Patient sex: M
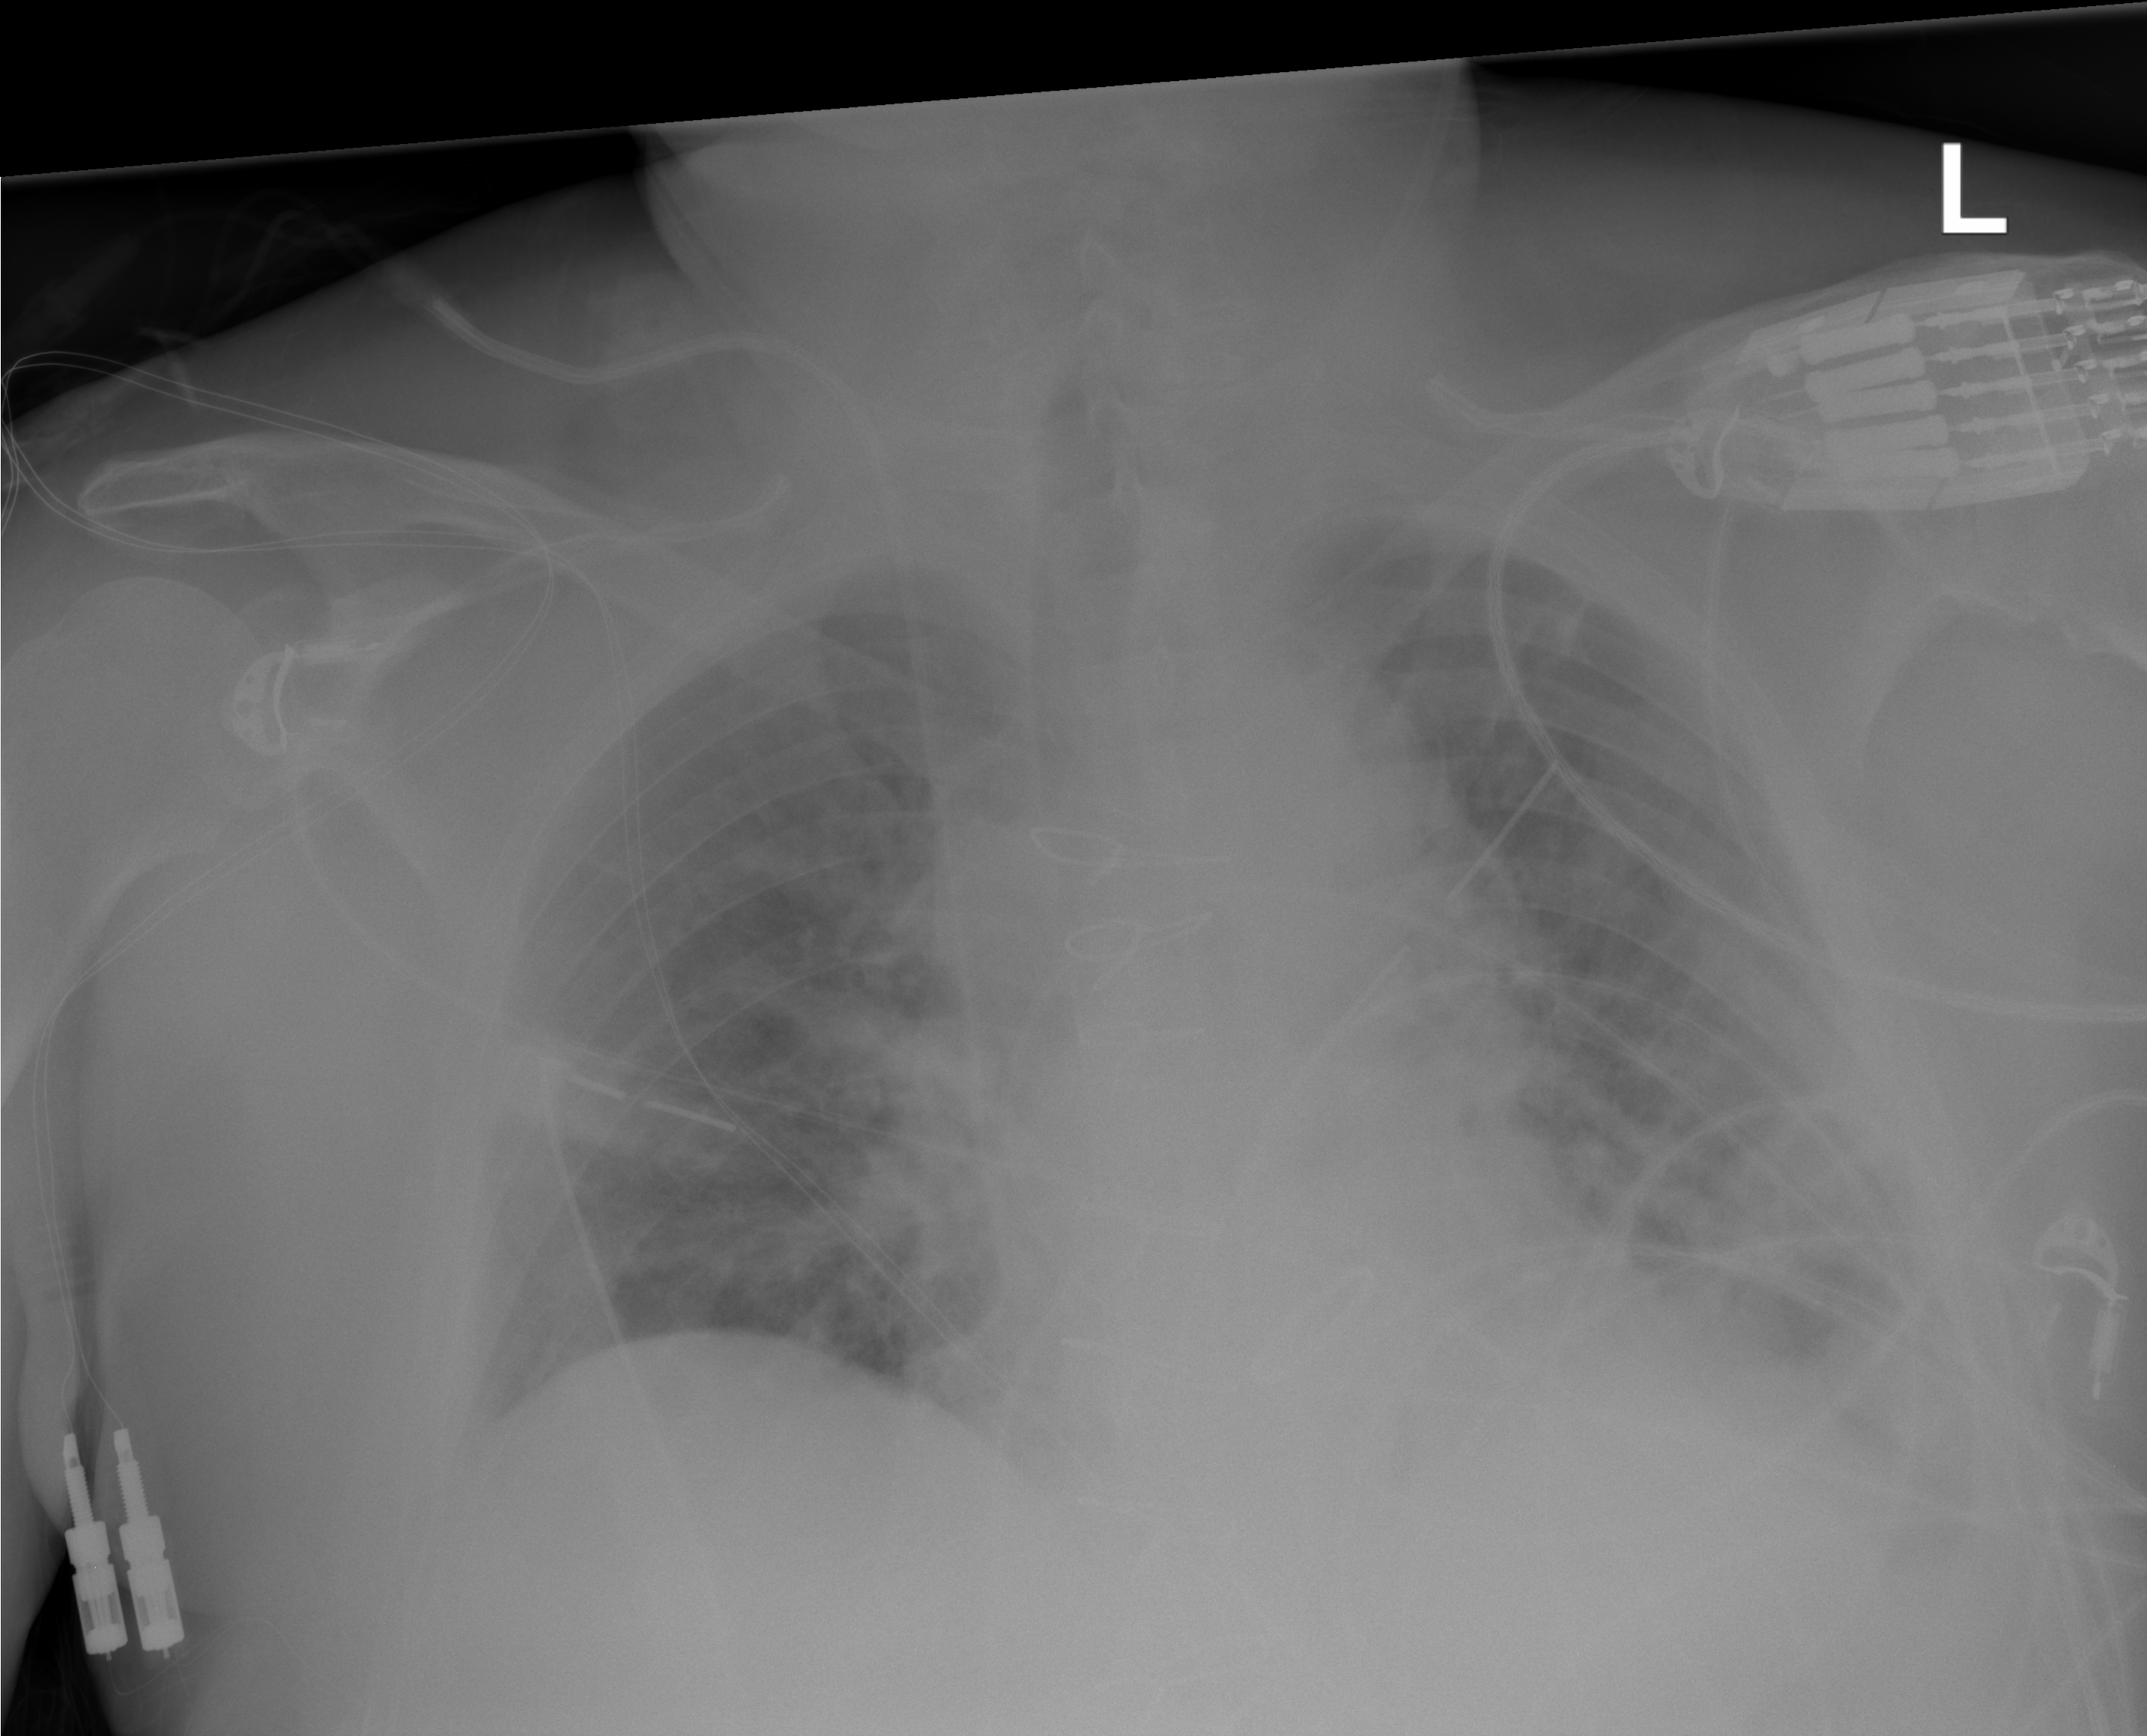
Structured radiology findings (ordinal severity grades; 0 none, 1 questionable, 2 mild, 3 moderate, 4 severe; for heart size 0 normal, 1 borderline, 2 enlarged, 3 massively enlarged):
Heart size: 1
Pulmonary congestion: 2
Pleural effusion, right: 0
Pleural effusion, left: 2
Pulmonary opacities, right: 2
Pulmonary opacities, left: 2
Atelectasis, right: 2
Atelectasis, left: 2